Question: I'm trying render a column chart using json for xAxis categories and the series. Unfortunately no column chart been generated as shown in picture below.

Here is my JSON structure (already validate using JSON validator online)
'''
{
"Graph": {
"Series": [
{
"name": "John",
"data": [
"51",
"84",
"61",
"45",
"51",
"0",
"0",
"53",
"83",
"50",
"41",
"45",
"0",
"0",
"0",
"40",
"52",
"60",
"48",
"0",
"0",
"60",
"0",
"67",
"58",
"0",
"0",
"0",
"0",
"0"
]
},
{
"name": "Doe",
"data": [
"1",
"0",
"0",
"1",
"0",
"0",
"0",
"0",
"0",
"0",
"0",
"0",
"0",
"0",
"0",
"0",
"1",
"0",
"0",
"0",
"0",
"0",
"0",
"0",
"0",
"0",
"0",
"0",
"0",
"0"
]
}
],
"Categories": [
"1",
"2",
"3",
"4",
"5",
"6",
"7",
"8",
"9",
"10",
"11",
"12",
"13",
"14",
"15",
"16",
"17",
"18",
"19",
"20",
"21",
"22",
"23",
"24",
"25",
"26",
"27",
"28",
"29",
"30"
]
}
}
'''
Here is my javascript
'''
var dchart = {
chart: {
type: 'column'
},
title: {
text: ''
},
xAxis: {
categories: []
},
yAxis: {
min: 0,
title: {
text: 'Applicants'
}
},
tooltip: {
headerFormat: '<span style="font-size:10px">{point.key}</span><table>',
pointFormat: '<tr><td style="color:{series.color};padding:0">{series.name}: </td>' +
'<td style="padding:0"><b>{point.y}</b></td></tr>',
footerFormat: '</table>',
shared: true,
useHTML: true
},
plotOptions: {
column: {
groupPadding: 0.1,
pointPadding:0.1,
events: {
legendItemClick: function () {
return false;
}
}
},
series: {
dataLabels:{
enabled:true,
formatter: function() {
if(this.y>0){
return '<div style="text-align:center; font-family:Arial,Helvetica,sans-serif; font-weight:bold;">' + this.y + '</div>';
}
}
}
}
},
series: []
}
$.getJSON("<%=request.getContextPath()%>/c/MonthlyGraphAjax?method=ApplicantByDaily", function(data){
/*xAxis categories*/
for(var x=0;x<data.Graph.Categories.length;x++){
dchart.xAxis.categories.push(data.Graph.Categories[x])
}
/*series*/
for(var z=0;z<data.Graph.Series.length;z++){
dchart.series.push(data.Graph.Series[z])
}
$("#columnGraphContainer").highcharts(dchart)
})
'''
Can anyone help me solved this problem? I think the below code causing the problem
'''
/*series*/
for(var z=0;z<data.Graph.Series.length;z++){
dchart.series.push(data.Graph.Series[z])
}
'''
Sorry for the inconvinience, here is the jsfiddle link for clear view of my problem. <URL>
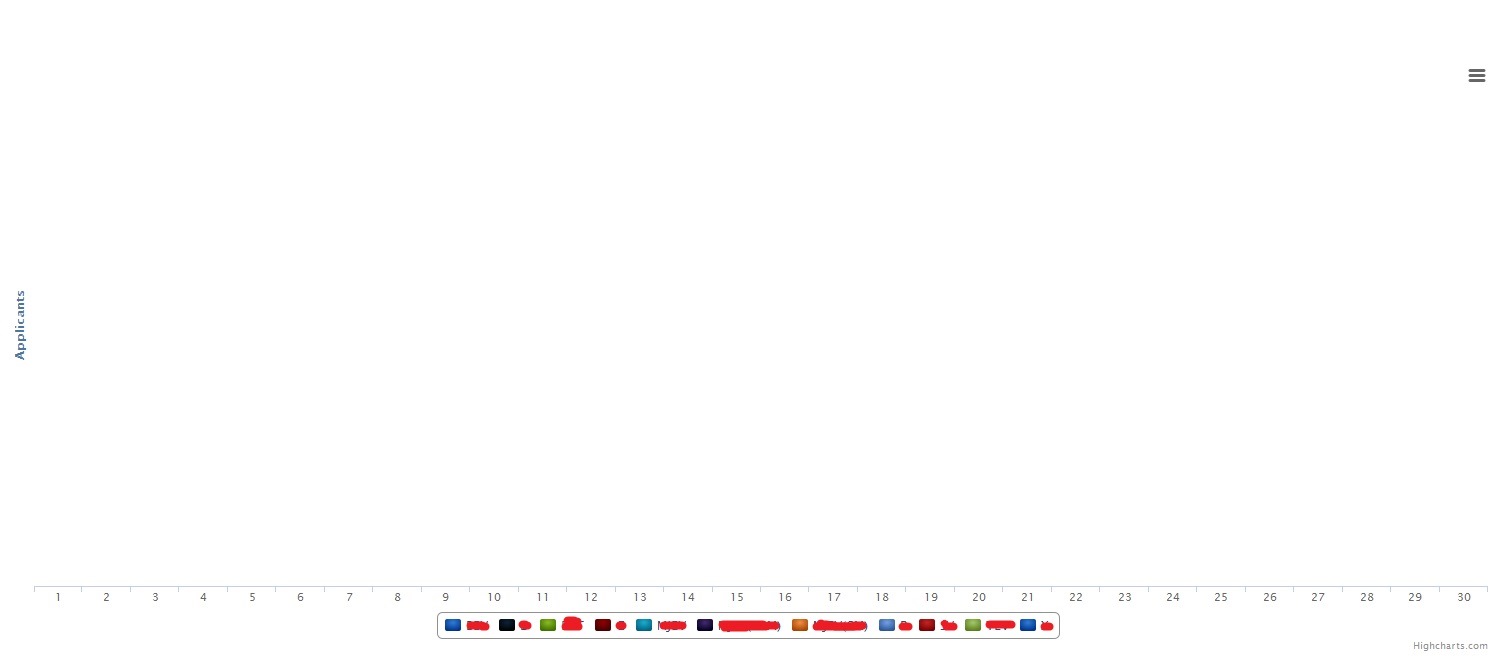
Answer: HighCharts was expecting numeric values for the data series, but received strings instead and didn't know how to display those on the graph. If you change your input from type String to type Number, it will fix your problem.
'''
"Series": [
{
"name": "John",
"data": [
51,
84,
61,
...
]
}
]
'''
I've forked your fiddle here with a working solution: <URL>.
Cheers,
autoboxer